【题型】选择题　【知识点】向量　【难度】easy
如图所示，\(O\) 是正六边形 \(ABCDEF\) 的中心，则与 \(\overrightarrow{BC}\) 相等的向量为（  ）

A. \(\overrightarrow{BA}\)
B. \(\overrightarrow{CD}\)
C. \(\overrightarrow{AD}\)
D. \(\overrightarrow{OD}\)
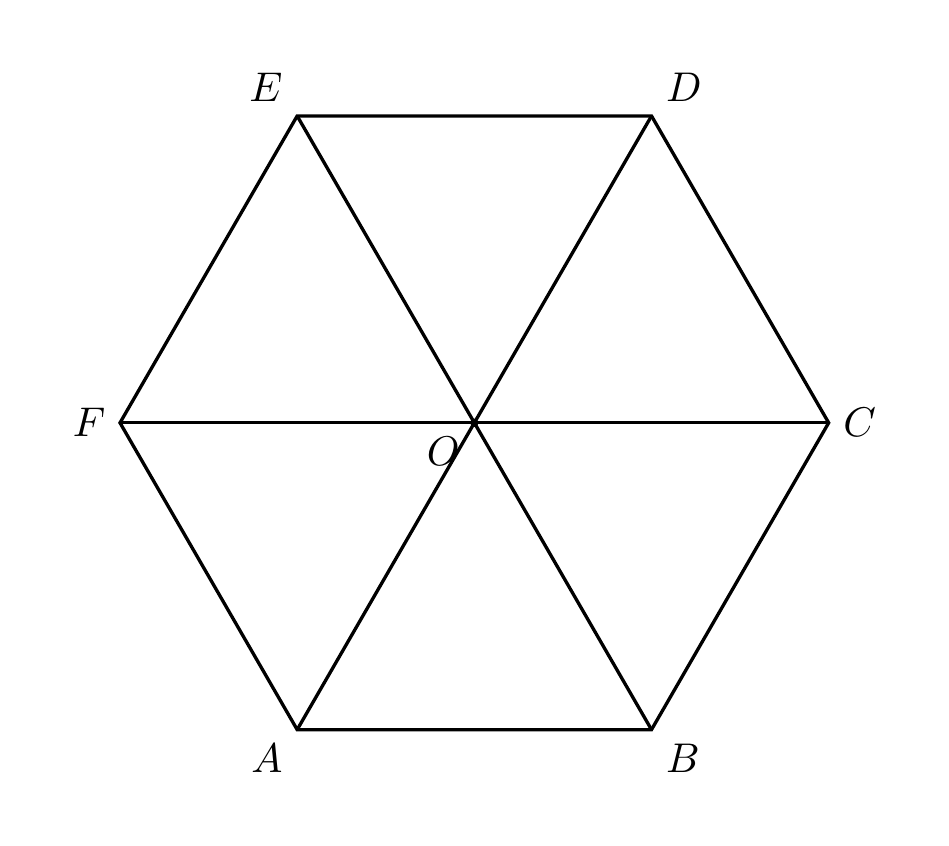
【解答】
【答案】D
\vspace{1em}
【解析】方向相同，模长相等的向量为相等向量。
AB 选项均与 \(\overrightarrow{BC}\) 方向不同，C 选项与 \(\overrightarrow{BC}\) 模长不等，D 选项与 \(\overrightarrow{BC}\) 方向相同，长度相等。
故选：D